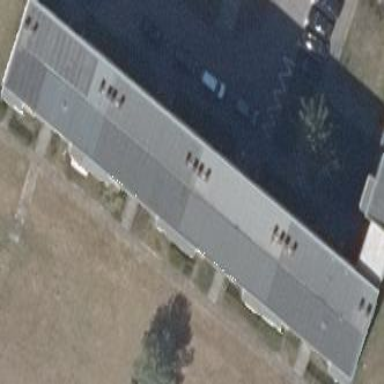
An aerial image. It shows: Flat-roofed apartment building.